七年级 · 立体几何学
下图中的长方体是由下面 $A 、 B 、 C 、 D$ 的四个小几何体拼成的, 那么图中第四部分对应的几何体是 ( )
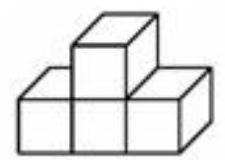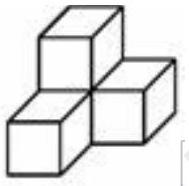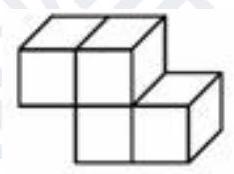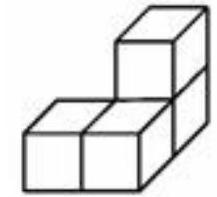
A.

B.

C.

D.

答案: A
解析: 析】

【分析】

本题考查认识立体图形, 解题的关键是明确题意, 利用数形结合的思想解答. 根据题意和看到的部分可以推测出第四部分对应的几何体, 本题得以解决.

【解答】

解: 由几何体的图形可知,第一部分对应 $B ，$ 第二部分对应 $C ，$ 第三部分对应 $D$第四部分，看到的一个，后面三个，对应 $A$故选 $A$.